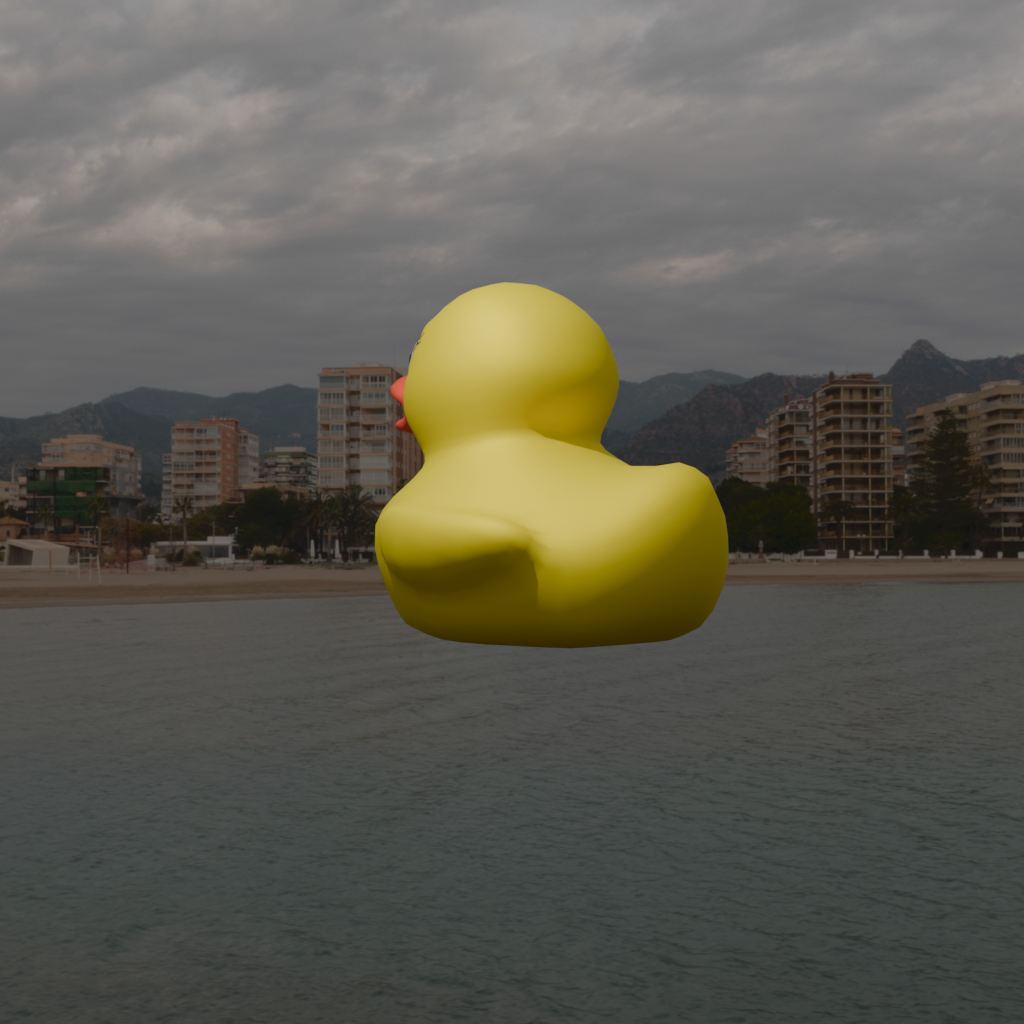
an image of a yellow rubber duck seen from <back_left> in a rocky pier extending into calm sea with a dramatic cloudy sky at sunset.